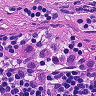
Metastatic tissue present: no